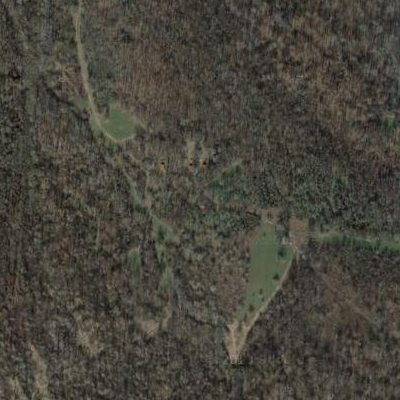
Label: eForest